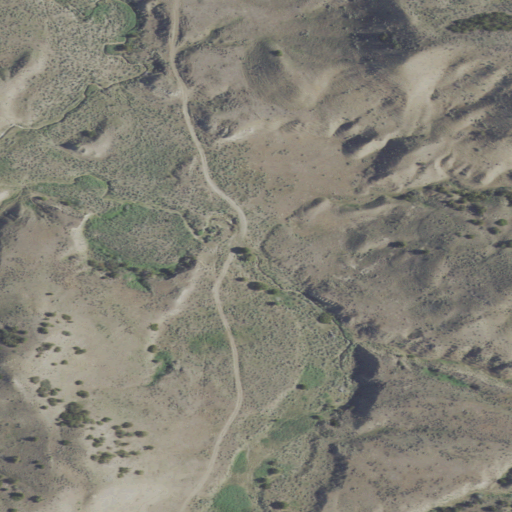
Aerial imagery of valley in Montana named Camelbratten Coulee containing shrub, grassland, and evergreen forest